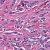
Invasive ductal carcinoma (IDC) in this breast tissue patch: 1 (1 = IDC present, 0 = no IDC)